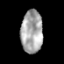
Tissue: prostate
Cell type: T cells
Senescence score: 0.3033
Nuclear area (px): 908
Mean DAPI intensity: 168.587